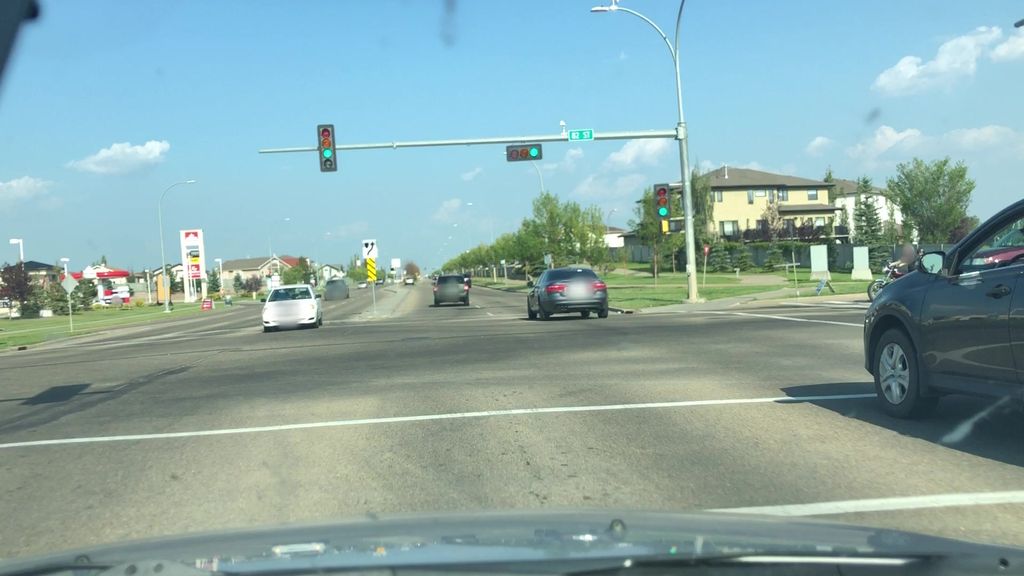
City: edmonton